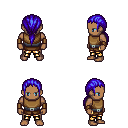
a pixel art fantasy rpg character, male body template, human, dark skin, leather chest armor, gold greaves, blue ponytail hairstyle, leather bracers, four views (front, back, left, right), 2x2 character sprite sheet, small pixel art, hard edges, no anti-aliasing